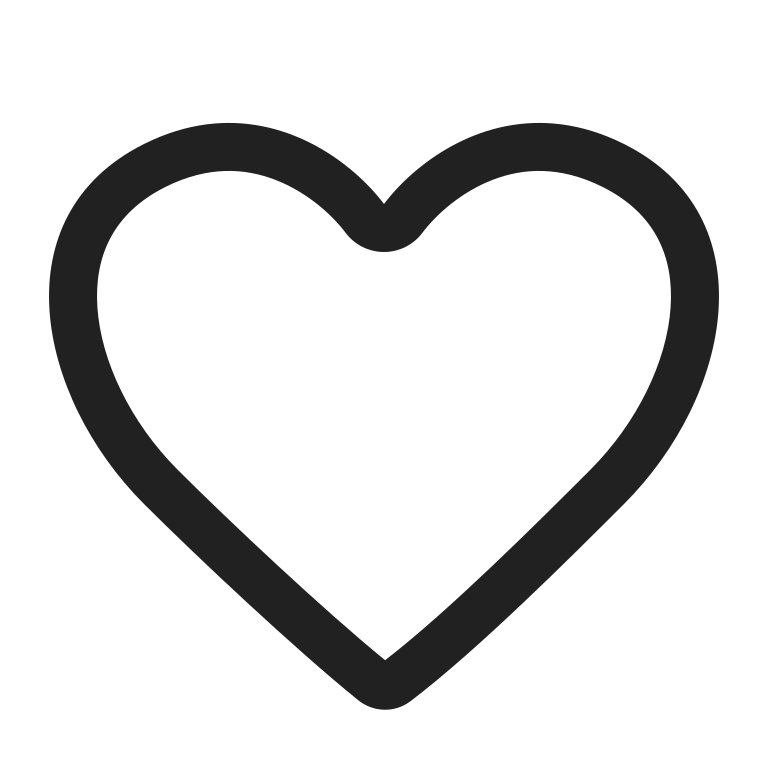
white heart high contrast